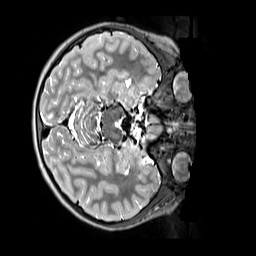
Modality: T2w
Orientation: axial
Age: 9
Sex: female
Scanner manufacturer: siemens
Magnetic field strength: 3 T
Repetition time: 3.2 s
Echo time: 0.408 s